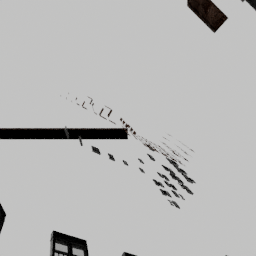
Label: architecture